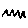
Label: zigzag